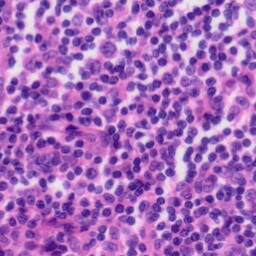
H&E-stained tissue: Tonsil